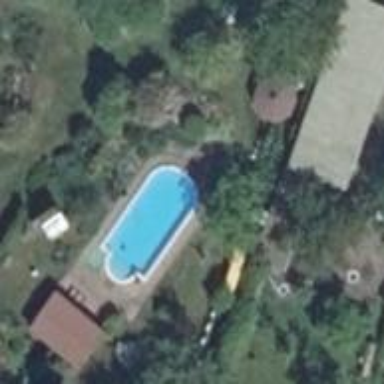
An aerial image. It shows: Swimming pool located in leisure land.